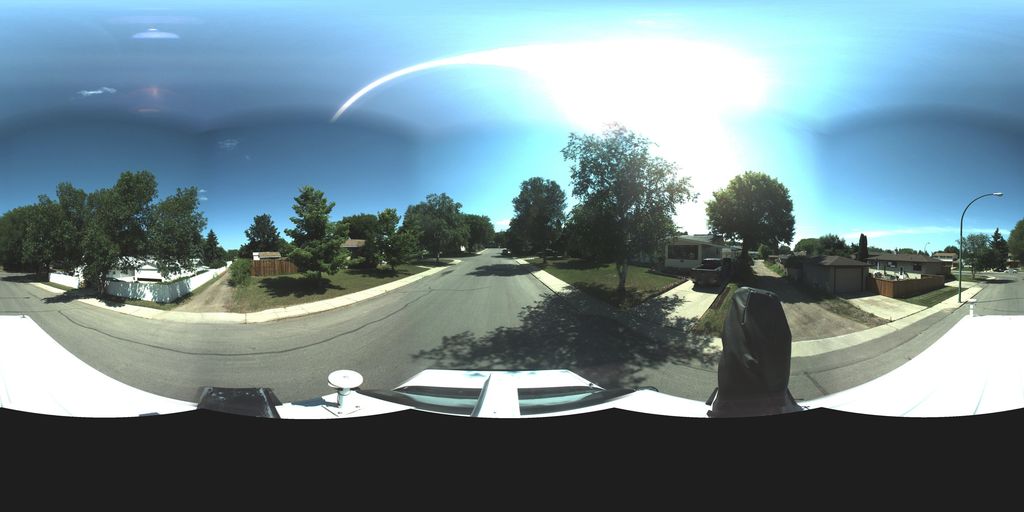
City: saskatoon